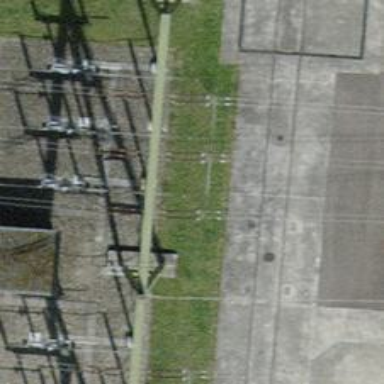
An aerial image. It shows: Power line in the image.